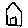
Label: house